Interaction volume radius: 10 \u00c5
Interaction volume height: 40 \u00c5
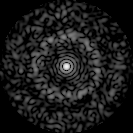
Disorder parameter: 0.8289